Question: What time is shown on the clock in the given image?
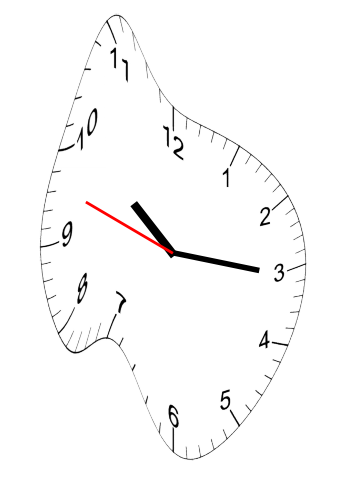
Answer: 10:15:48